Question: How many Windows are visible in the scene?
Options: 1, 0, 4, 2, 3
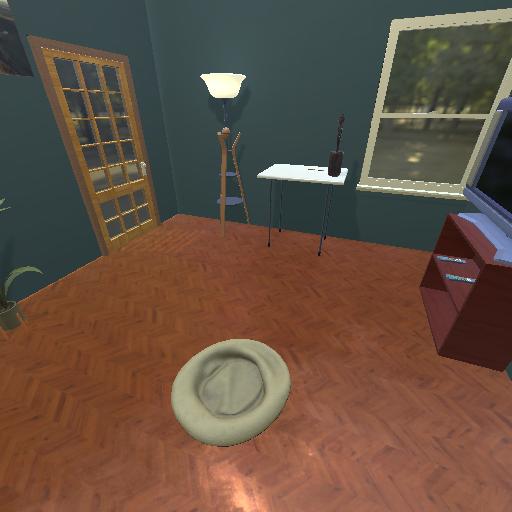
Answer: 1